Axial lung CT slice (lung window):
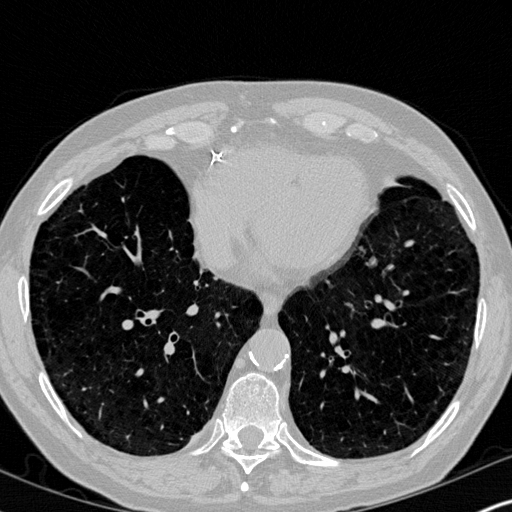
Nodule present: no